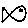
Label: fish